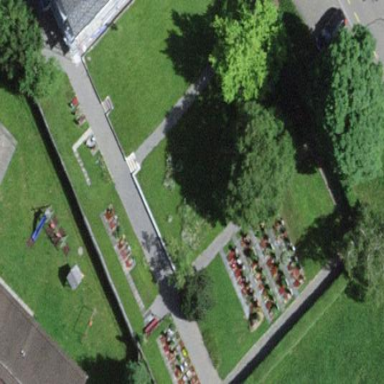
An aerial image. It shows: Cemetery.